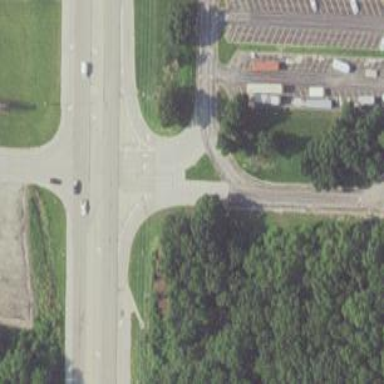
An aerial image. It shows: Secondary link road.